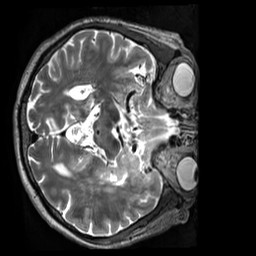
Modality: T2w
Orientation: axial
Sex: male
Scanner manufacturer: siemens
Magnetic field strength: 3 T
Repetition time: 3.2 s
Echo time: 0.409 s